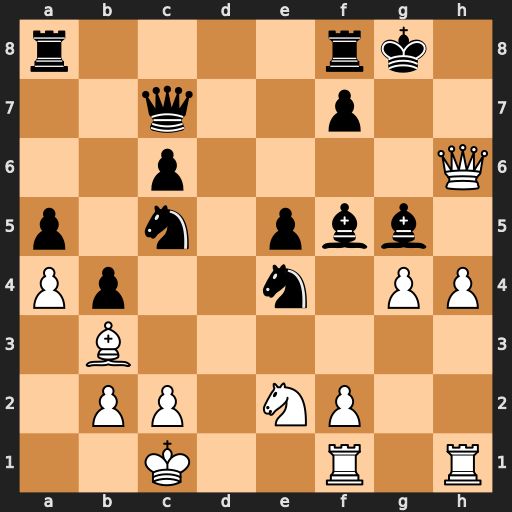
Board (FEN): r4rk1/2q2p2/2p4Q/p1n1pbb1/Pp2n1PP/1B6/1PP1NP2/2K2R1R
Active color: w
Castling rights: -
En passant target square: -
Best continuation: hxg5 Nxb3+ cxb3